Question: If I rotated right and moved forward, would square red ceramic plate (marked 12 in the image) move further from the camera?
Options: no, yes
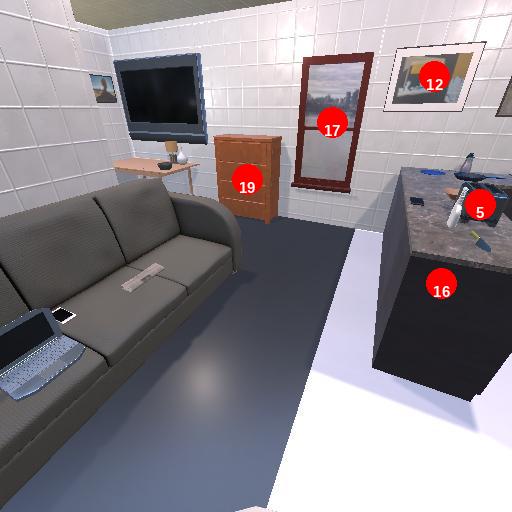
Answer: no